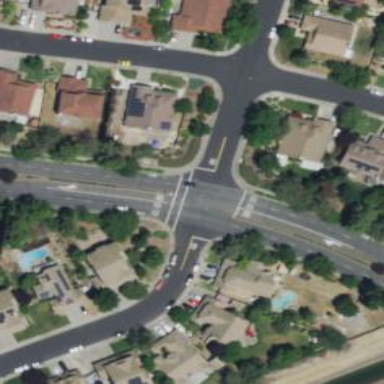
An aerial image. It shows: Marked crossing on the road.